Question: What is the number of red dots?
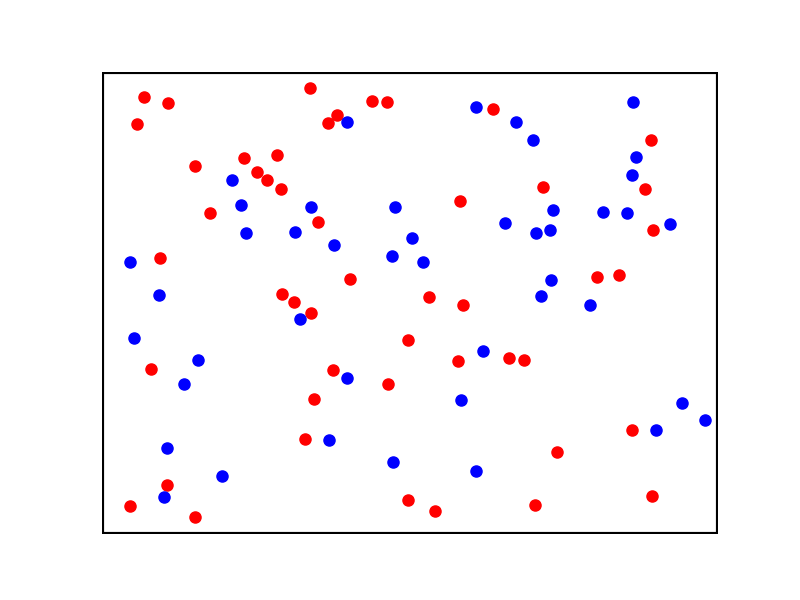
Answer: 49